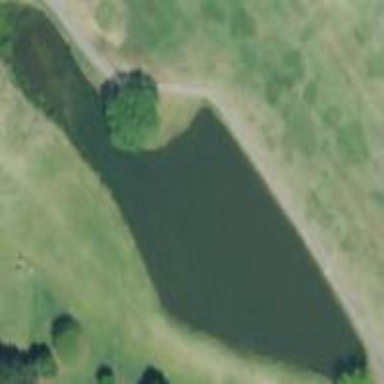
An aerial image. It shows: Scenic view of water hazard on golf course. The natural water feature adds beauty to the landscape.